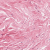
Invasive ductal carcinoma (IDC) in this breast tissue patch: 0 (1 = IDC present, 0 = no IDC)